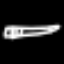
Label: pencil